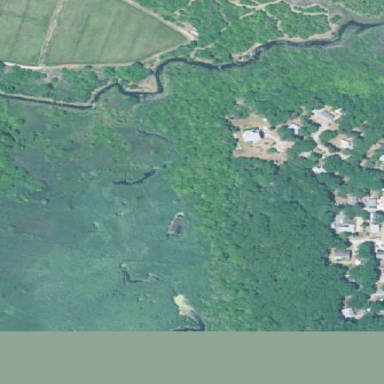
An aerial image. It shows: Marshy wetland area.